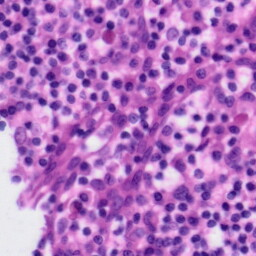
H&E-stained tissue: Tonsil